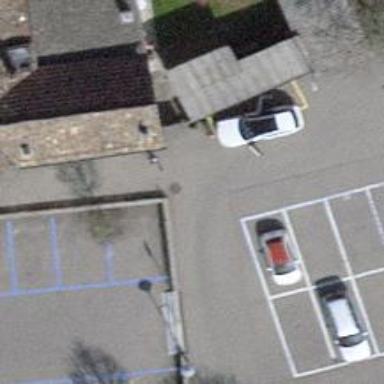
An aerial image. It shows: Parking aisle designated as service road.